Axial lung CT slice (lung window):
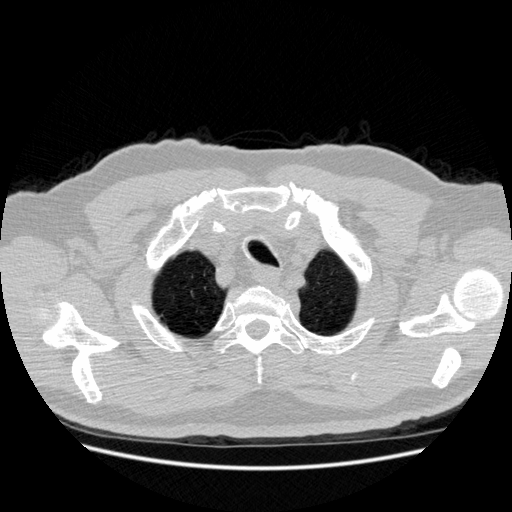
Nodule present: no